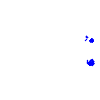
Particle: kaon